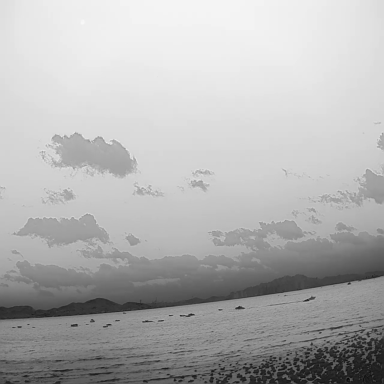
There is a canoe in the infrared image.